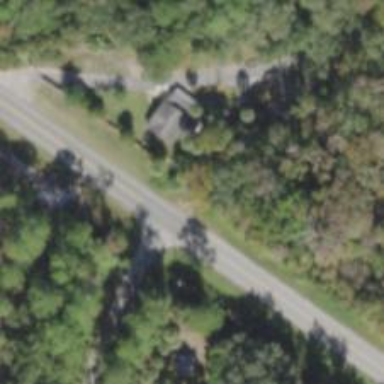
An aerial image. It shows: Abandoned road.